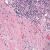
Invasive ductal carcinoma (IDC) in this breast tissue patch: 1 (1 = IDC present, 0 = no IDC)